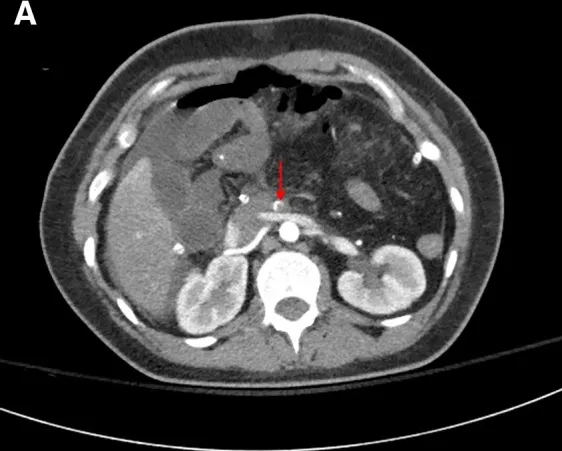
(A, B) Contrast-enhanced abdominal CT scan on postoperative day 1. A = axial. B = coronal. The images reveal an intraluminal thrombus (red arrow) in the proximal SMA ~1.5 cm from its aortic origin, causing near complete occlusion of the SMA.
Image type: radiology (ct)